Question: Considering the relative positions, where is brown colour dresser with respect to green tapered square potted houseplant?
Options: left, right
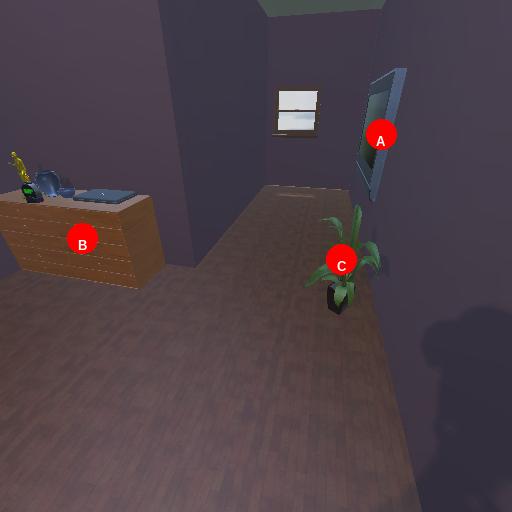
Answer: left